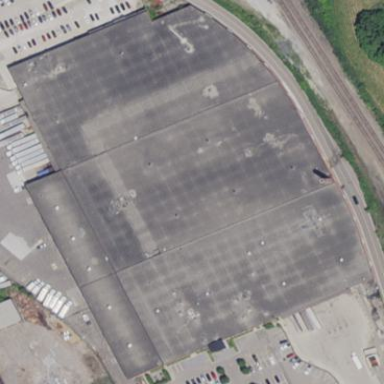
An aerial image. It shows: Industrial building.